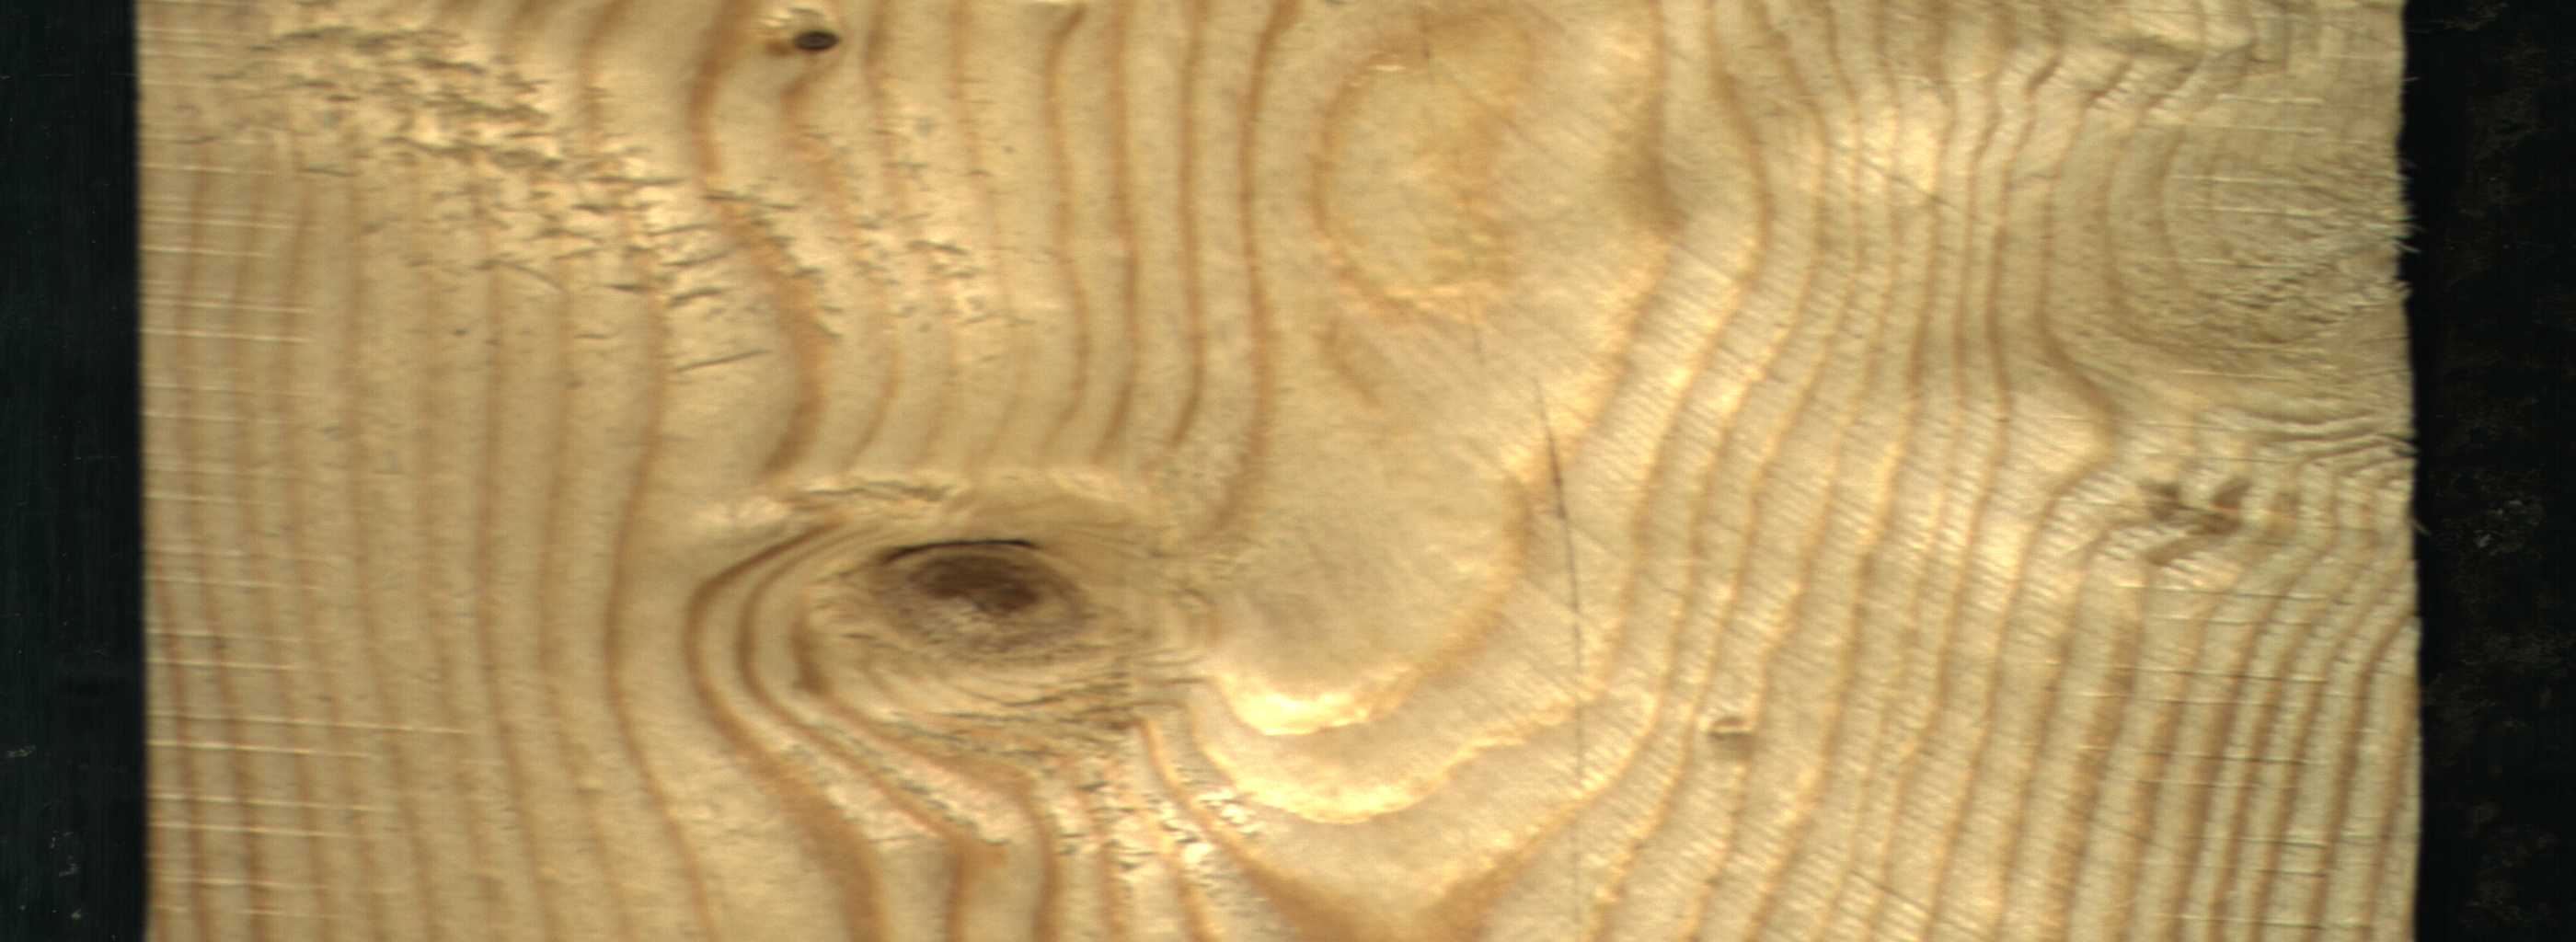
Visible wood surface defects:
Dead_Knot
Dead_Knot